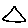
Label: triangle